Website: crate-barrel
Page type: address-validator
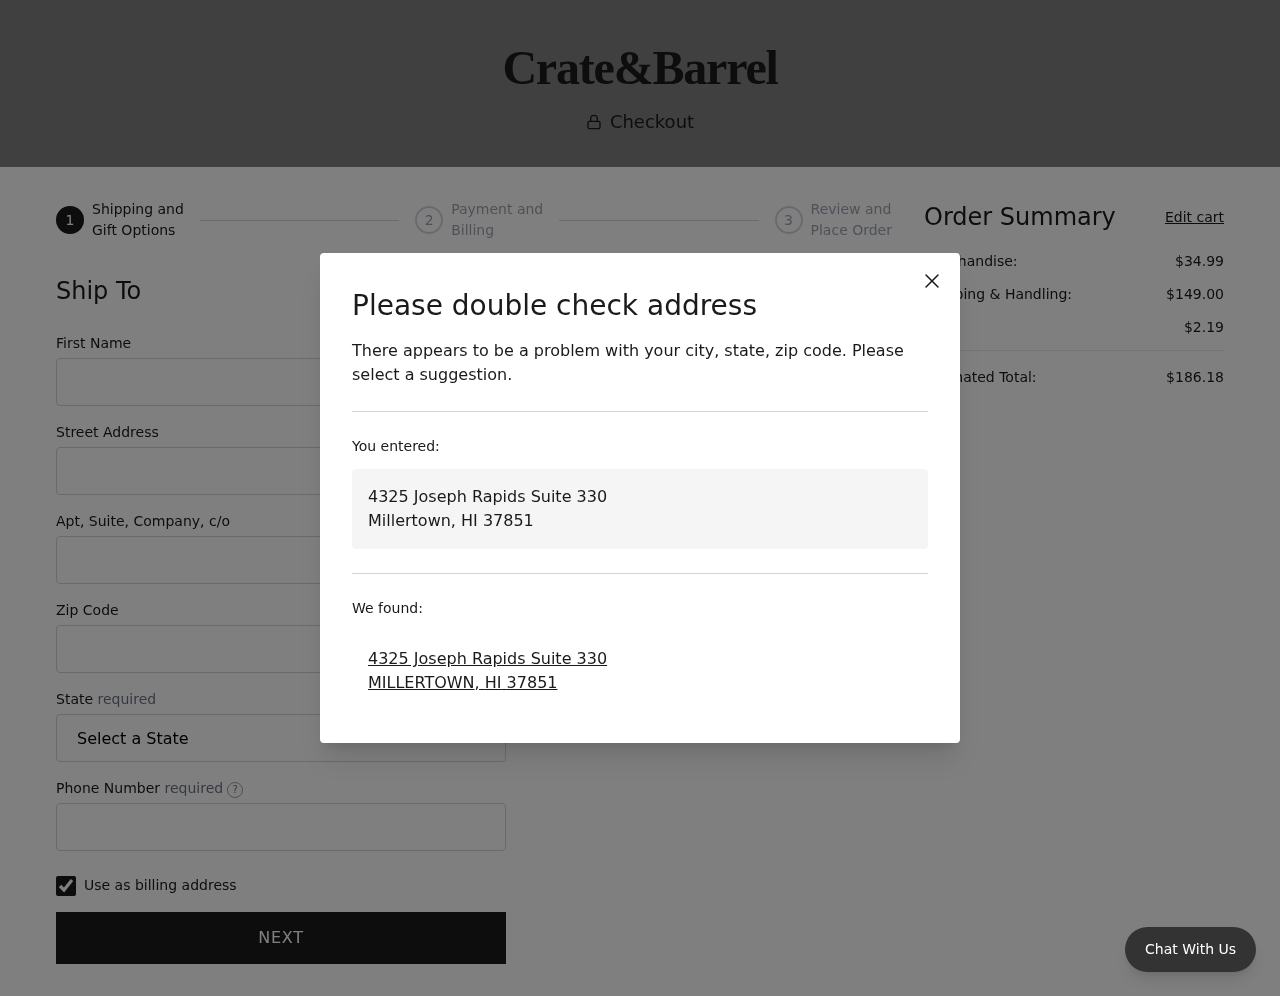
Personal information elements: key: PII_CITY
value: Millertown
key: PII_CITY
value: MILLERTOWN
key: PII_FIRSTNAME
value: Nicholas
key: PII_PHONE
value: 5985862374
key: PII_POSTCODE
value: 37851
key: PII_STATE
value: Hawaii
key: PII_STATE_ABBR
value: HI
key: PII_STREET
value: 4325 Joseph Rapids Suite 330
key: PII_STREET2
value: Suite 492
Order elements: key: ORDER_SUBTOTAL
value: $34.99
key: ORDER_SHIPPING_COST
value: $149.00
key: ORDER_TAX
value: $2.19
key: ORDER_TOTAL
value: $186.18